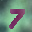
Label: 7